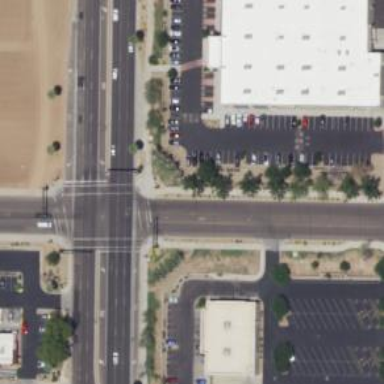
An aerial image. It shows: Solid stop line on the road.